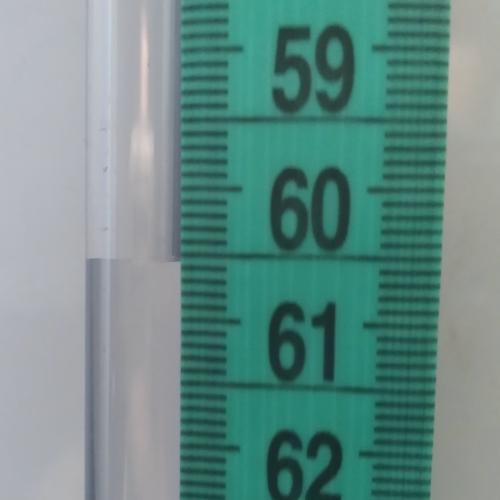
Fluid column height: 60.6 cm